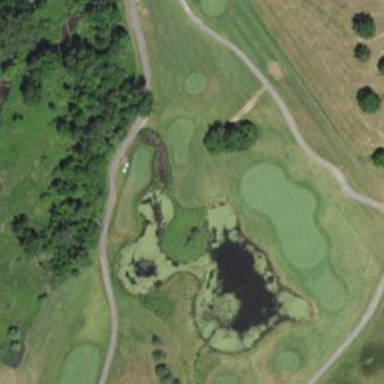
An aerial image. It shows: Water hazard in golf course. The hazard is natural water feature.